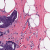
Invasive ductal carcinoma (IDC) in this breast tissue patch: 1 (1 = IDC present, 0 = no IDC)